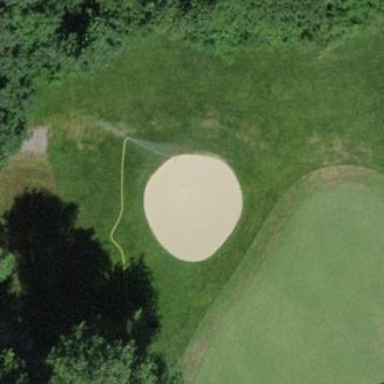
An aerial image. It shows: Sandy area is golf bunker.